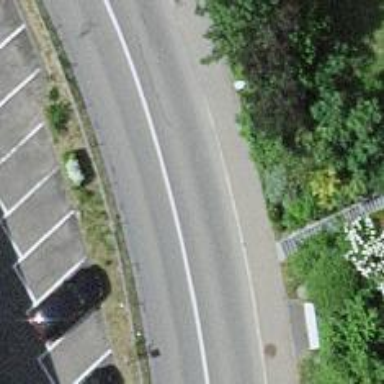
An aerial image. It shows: Secondary road with asphalt surface and sidewalk on the left.